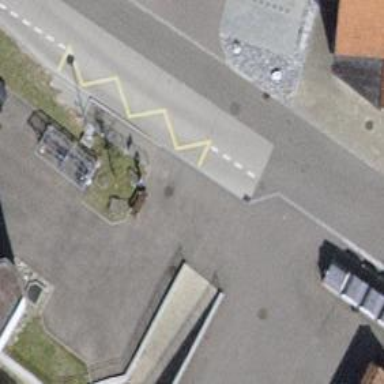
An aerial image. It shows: Bus stop with platform for public transport.